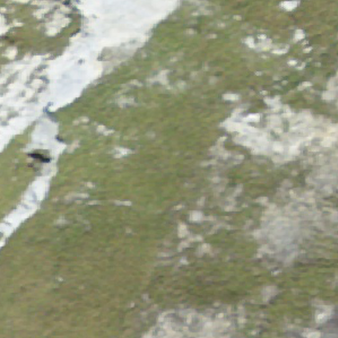
Label: other